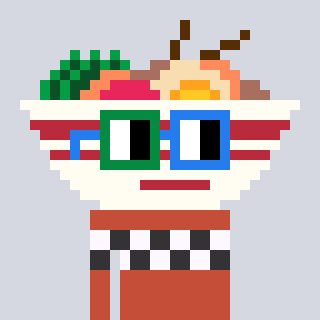
a pixel art character with square green and blue glasses, a noodles-shaped head and a rust-colored body on a cool background